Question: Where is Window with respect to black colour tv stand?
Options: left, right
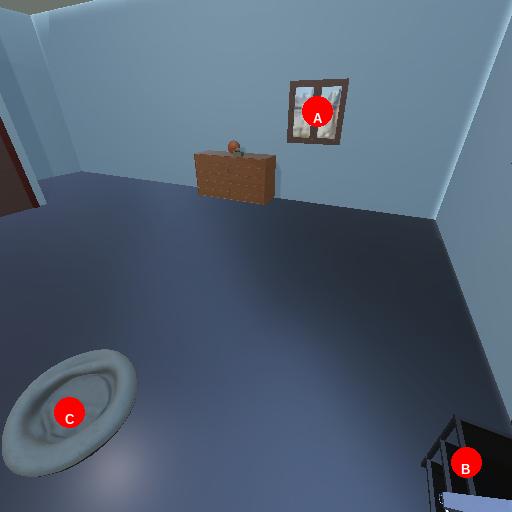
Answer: left